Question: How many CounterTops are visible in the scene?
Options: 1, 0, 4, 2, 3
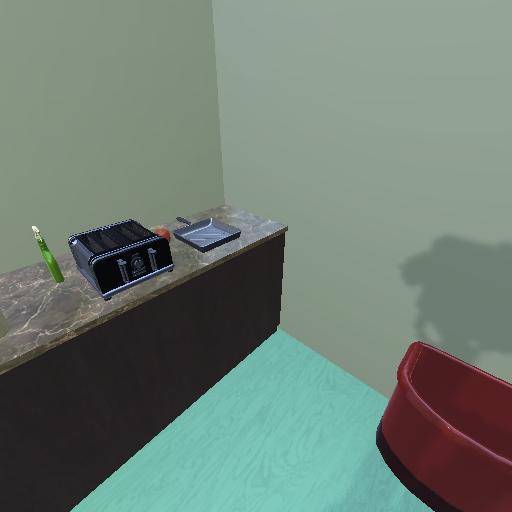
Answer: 1